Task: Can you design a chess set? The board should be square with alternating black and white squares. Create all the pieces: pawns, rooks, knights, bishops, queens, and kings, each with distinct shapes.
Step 2372:
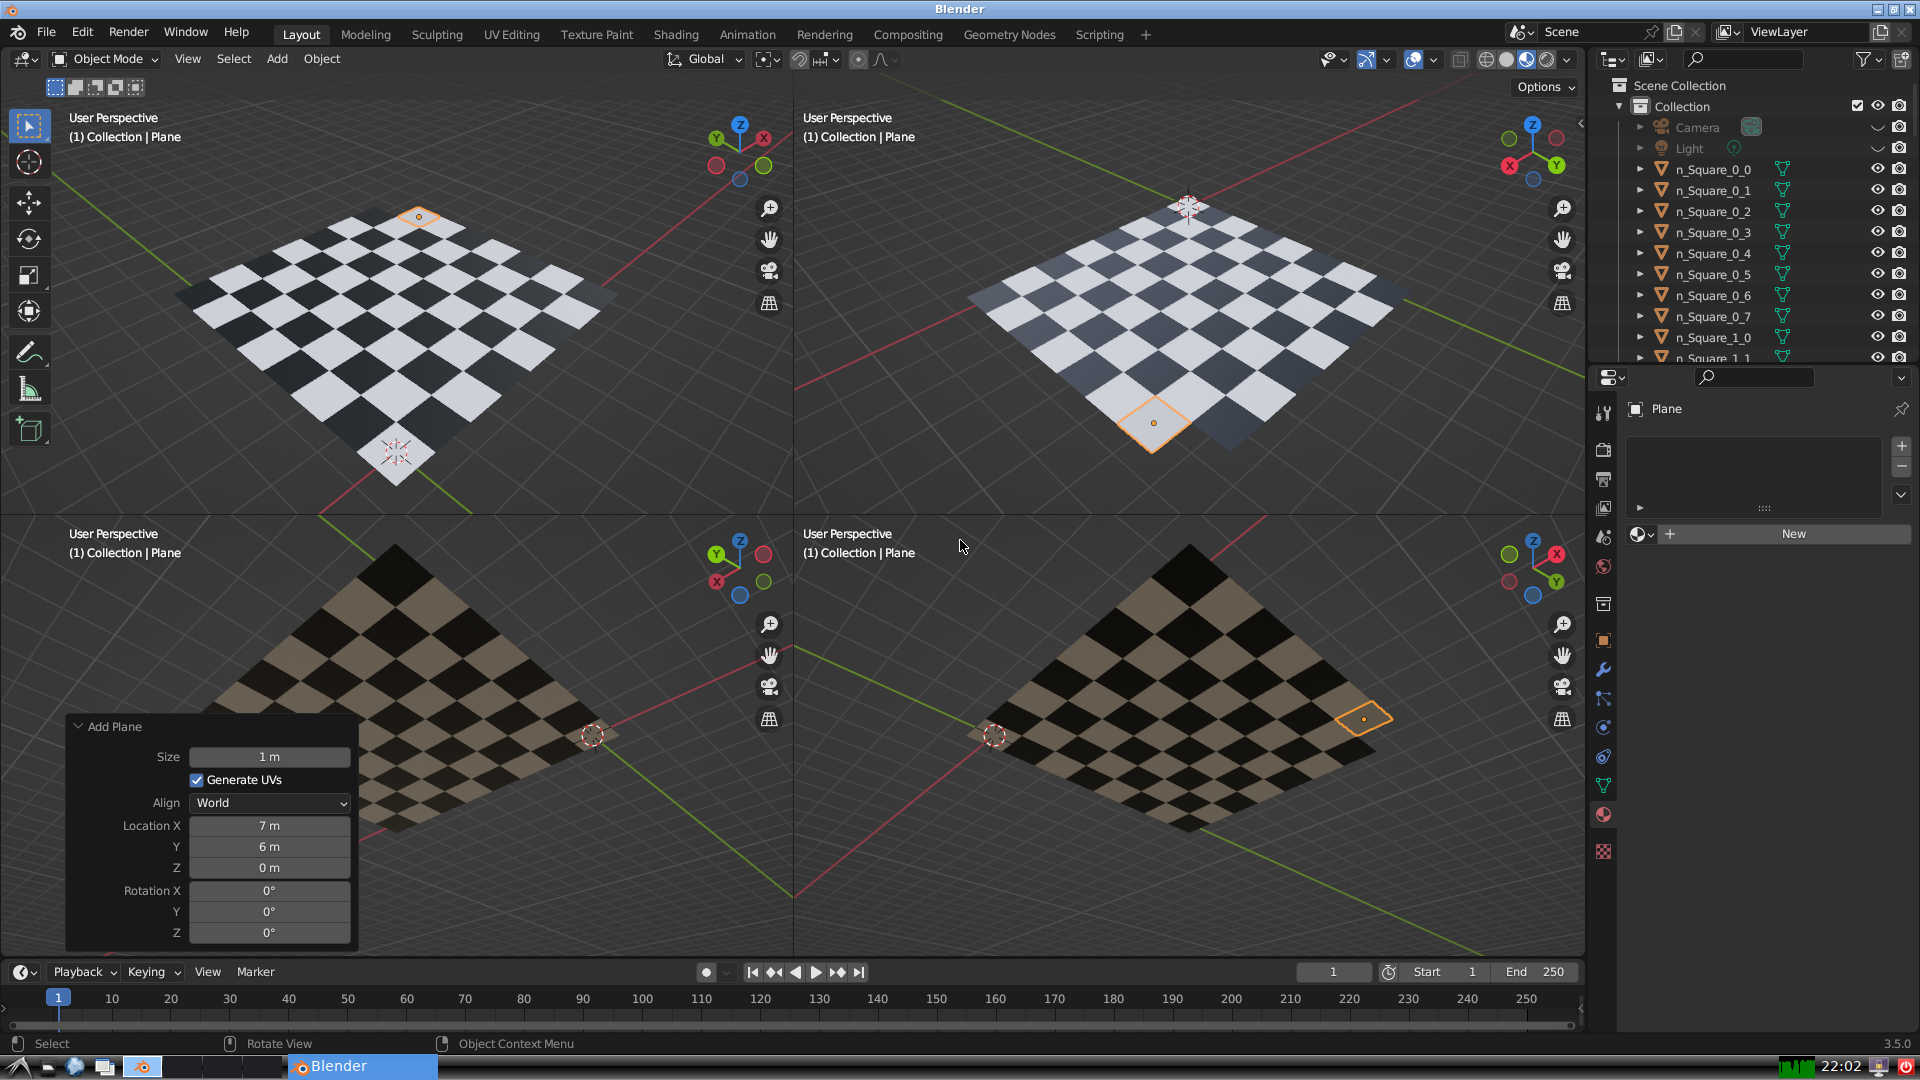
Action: {"mouse_move": [1608, 631]}